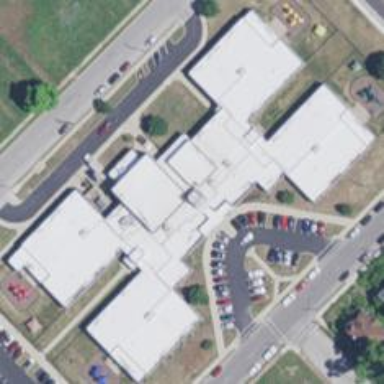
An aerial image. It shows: School building.